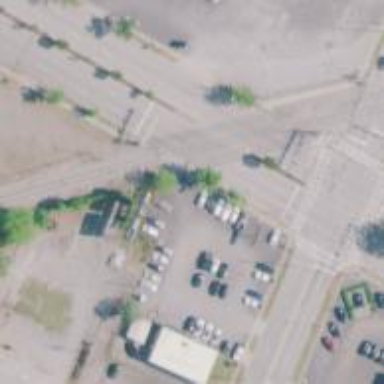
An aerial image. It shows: Railway crossing.